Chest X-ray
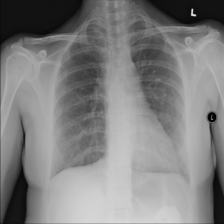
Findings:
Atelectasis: negative
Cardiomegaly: negative
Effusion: negative
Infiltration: positive
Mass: negative
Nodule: negative
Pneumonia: negative
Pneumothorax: negative
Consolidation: negative
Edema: negative
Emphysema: negative
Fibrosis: negative
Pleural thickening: positive
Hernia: negative